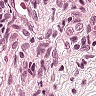
Metastatic tissue present: no